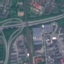
Land use / land cover class: Highway